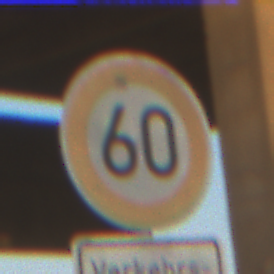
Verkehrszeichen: Geschwindigkeit60
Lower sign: HinweisGeaenderteVorfahrtVerkehrsfuehrungVerkehrsregelung2
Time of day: SunriseSunset
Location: Roofed (Suburban)
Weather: Clear
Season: NotSpecified
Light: Natural